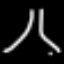
Label: The Eiffel Tower